Question: I want to represent different plots on a figure but when i try to save, the figure is too important and i cant get all it...it execeeds the "borders" as you can see below :
My code is :
'''
fig, axes = plt.subplots(nrows=1, ncols=3)
plt.tight_layout(pad=0.01, w_pad=2, h_pad=1.0)
ax1 = plt.subplot(131) # creates first axis
ax1.set_xticks([0,2000,500,1000,1500])
ax1.set_yticks([0,2000,500,1000,1500])
ax1.imshow(U,cmap='hot',extent=(X.min(),2000,Y.min(),2000));
ax1.set_title("$ Ux_{mes} \/ (pix)$")
ax2 = plt.subplot(132) # creates second axis
ax2.set_xticks([0,2000,500,1000,1500])
ax2.set_yticks([0,2000,500,1000,1500])
ax2.imshow(UU_mask,cmap='hot',extent=(X.min(),2000,Y.min(),2000))
ax2.set_title("$Ux_{cal} \/ (pix)$")
ax3 = plt.subplot(133) # creates first axis
ax3.set_xticks([0,2000,500,1000,1500])
ax3.set_yticks([0,2000,500,1000,1500])
ax3.imshow(resU,cmap='hot',extent=(X.min(),2000,Y.min(),2000))
ax3.set_title("$\mid Ux - Ux \mid \/ (pix)$ ")
plt.savefig('test.png')
'''

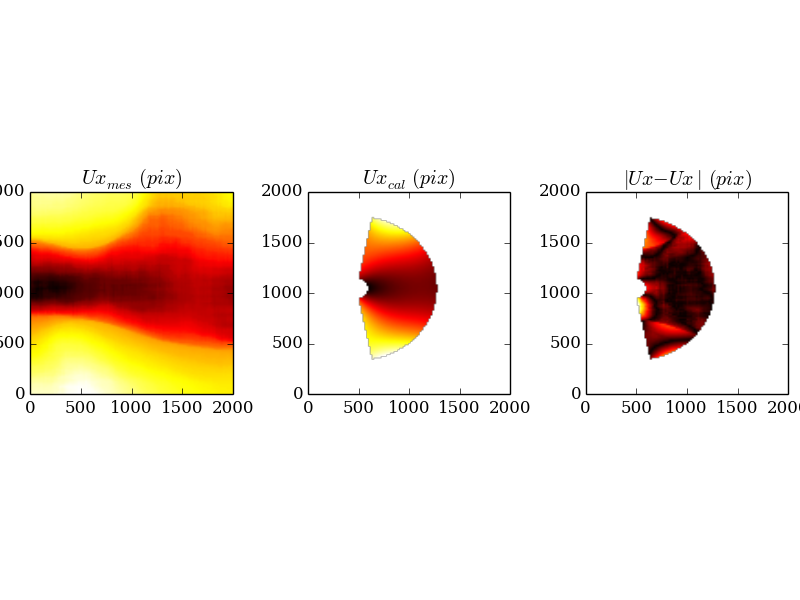
Answer: fig.savefig can adjust the padding it gives the figure. Try something like
'''
plt.savefig('test.png', bbox_inches='tight', pad_inches=0.1)
'''